Interaction volume radius: 5 \u00c5
Interaction volume height: 15 \u00c5
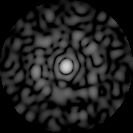
Disorder parameter: 0.8623